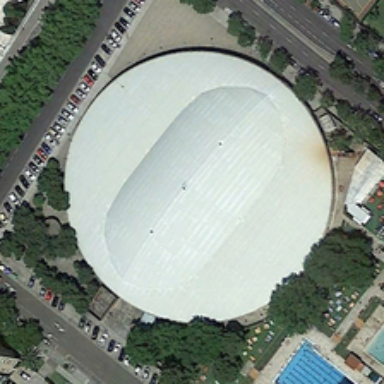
There is a round white building in a square block with rows of cars parked along the roads .